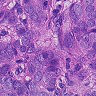
Metastatic tissue present: yes